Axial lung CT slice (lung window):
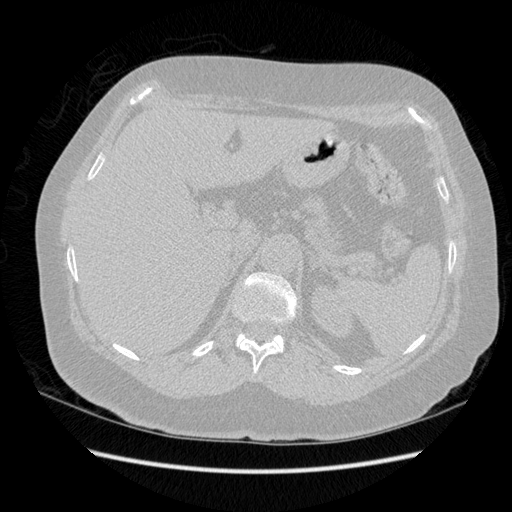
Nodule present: no